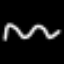
Label: squiggle